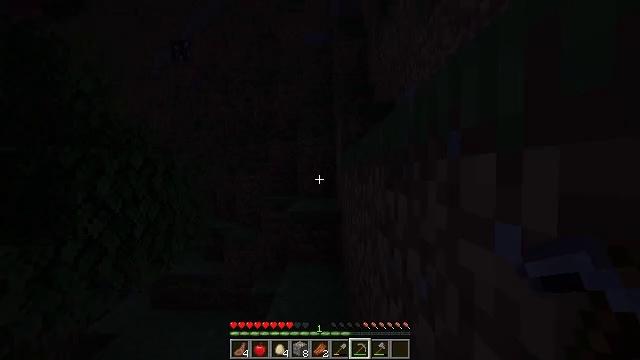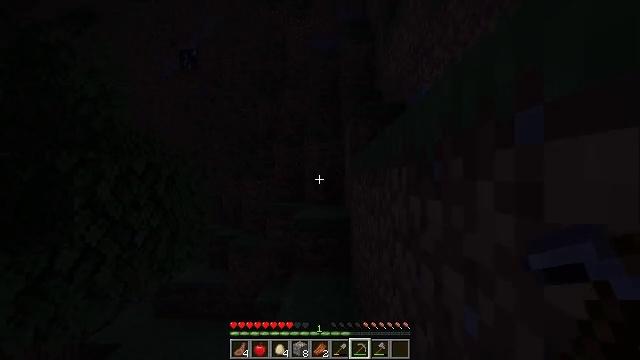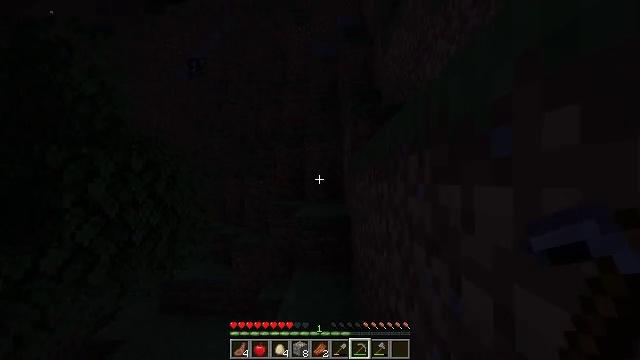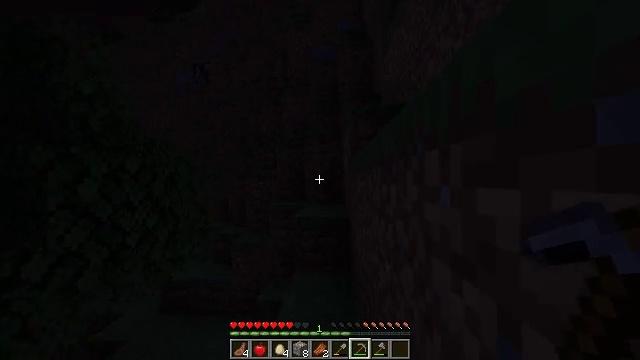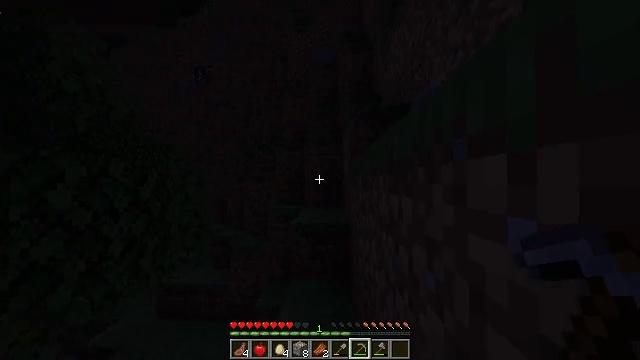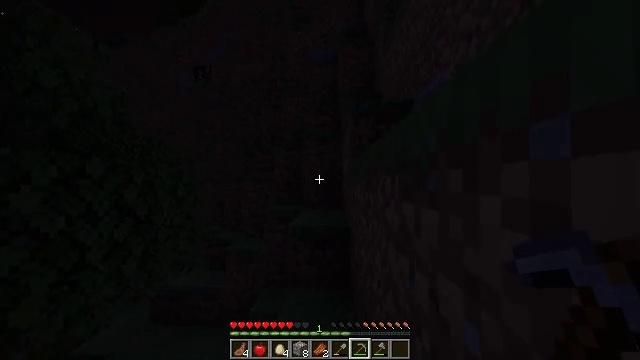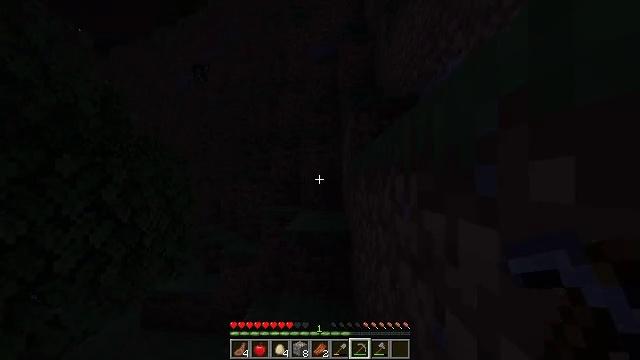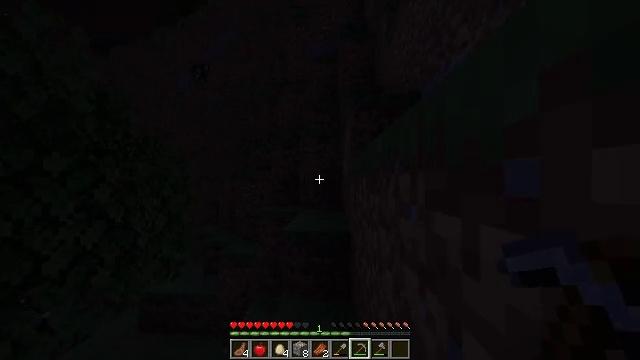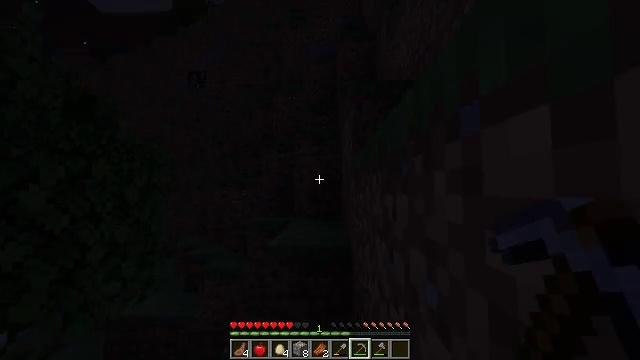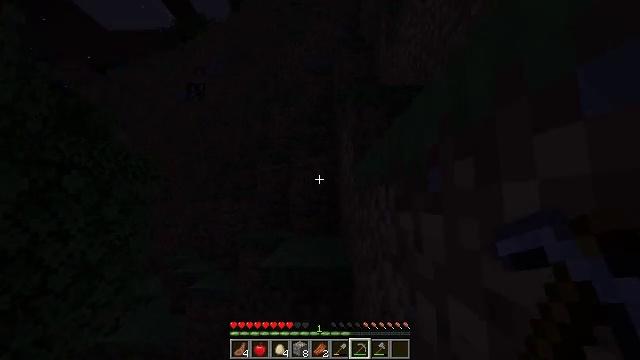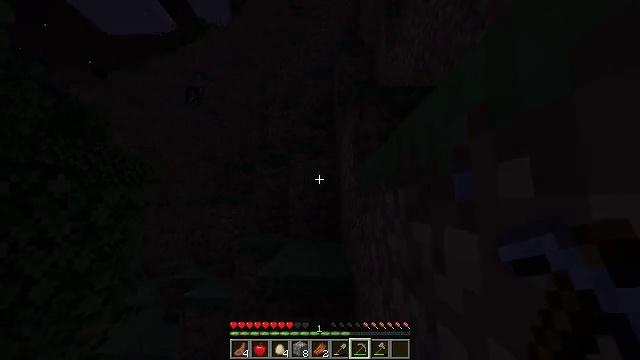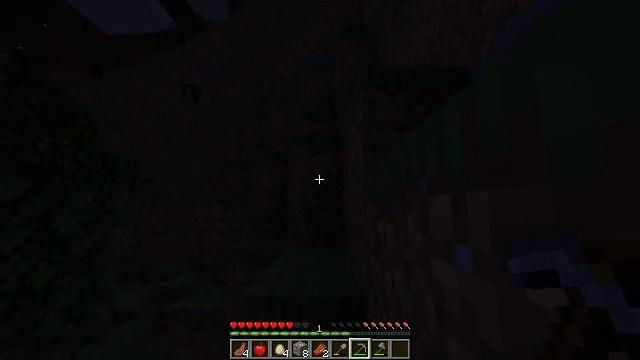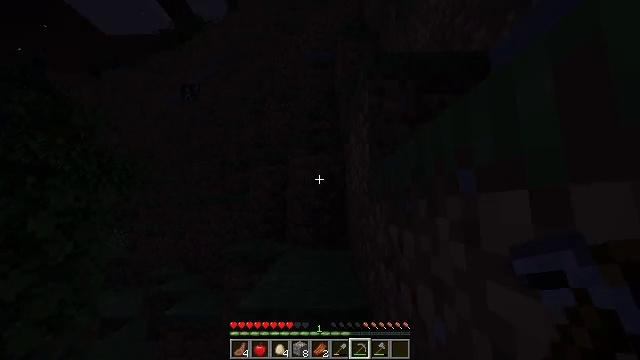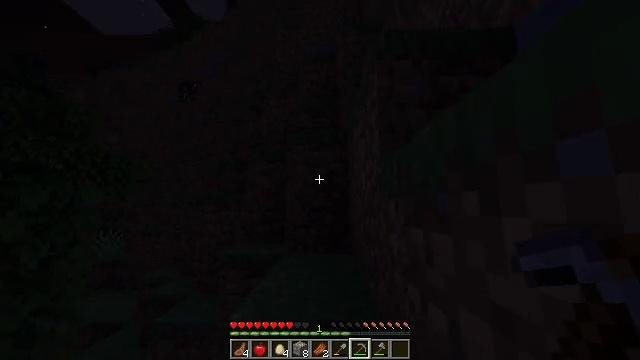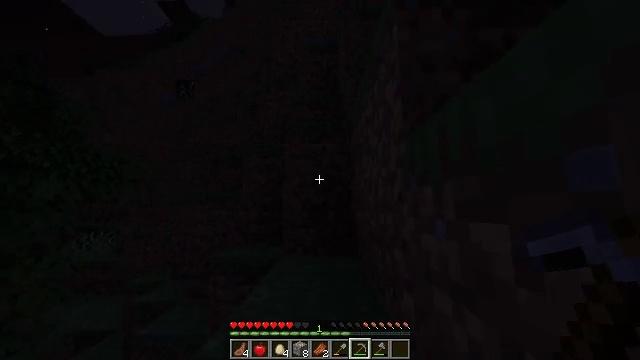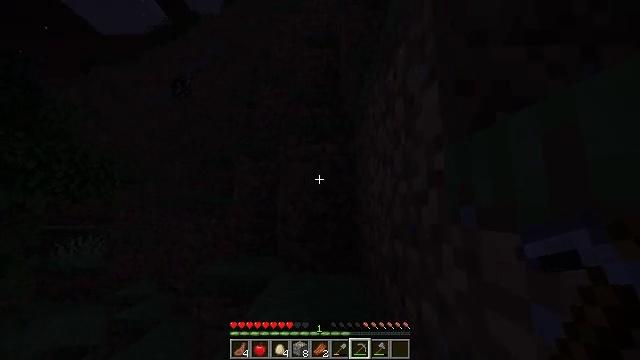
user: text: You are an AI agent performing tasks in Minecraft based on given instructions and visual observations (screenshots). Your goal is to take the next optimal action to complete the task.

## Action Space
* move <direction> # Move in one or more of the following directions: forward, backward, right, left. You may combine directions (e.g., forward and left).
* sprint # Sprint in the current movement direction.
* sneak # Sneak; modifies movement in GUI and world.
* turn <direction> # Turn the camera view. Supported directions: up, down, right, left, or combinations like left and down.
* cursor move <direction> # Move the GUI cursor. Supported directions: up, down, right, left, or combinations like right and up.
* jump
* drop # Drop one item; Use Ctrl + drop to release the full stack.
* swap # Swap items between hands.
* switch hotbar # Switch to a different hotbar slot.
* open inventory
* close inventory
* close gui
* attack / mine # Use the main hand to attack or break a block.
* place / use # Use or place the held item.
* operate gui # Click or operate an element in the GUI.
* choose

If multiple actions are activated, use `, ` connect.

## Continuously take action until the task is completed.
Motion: motion action
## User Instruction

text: Gather birch leaves using hands or shears.
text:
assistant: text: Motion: move forward, sprint, turn left and up
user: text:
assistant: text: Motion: move forward, sprint
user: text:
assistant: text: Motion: move forward, sprint
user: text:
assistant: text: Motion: move forward, sprint
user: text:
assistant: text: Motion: move forward, sprint
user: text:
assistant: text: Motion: move forward, sprint
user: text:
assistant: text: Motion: move forward, sprint
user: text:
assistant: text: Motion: move forward, sprint, turn up
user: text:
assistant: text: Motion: move forward, sprint, turn up
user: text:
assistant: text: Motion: move forward, sprint, turn up
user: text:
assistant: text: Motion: move forward, sprint
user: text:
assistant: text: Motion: move forward, sprint
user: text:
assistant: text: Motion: move forward, sprint
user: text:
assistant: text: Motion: move forward, sprint
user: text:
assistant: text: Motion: move forward, sprint, jump
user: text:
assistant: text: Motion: move forward, sprint, jump
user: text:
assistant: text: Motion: move forward, sprint, jump
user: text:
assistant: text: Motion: move forward, sprint, jump
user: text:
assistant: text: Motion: move forward, sprint
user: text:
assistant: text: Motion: move forward, sprint
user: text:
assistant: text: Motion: move forward, sprint, turn left and down
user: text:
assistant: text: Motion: move forward, sprint, turn left and down
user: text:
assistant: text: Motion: move forward, sprint, turn left and down
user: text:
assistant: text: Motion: move forward, sprint
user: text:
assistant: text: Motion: move forward and move left, sprint
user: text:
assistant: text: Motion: move forward and move left, sprint
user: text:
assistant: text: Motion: move forward and move left, sprint
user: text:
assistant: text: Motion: move forward, sprint
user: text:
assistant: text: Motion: move forward, sprint, turn left and down
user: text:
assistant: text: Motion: move forward, sprint, turn left and down